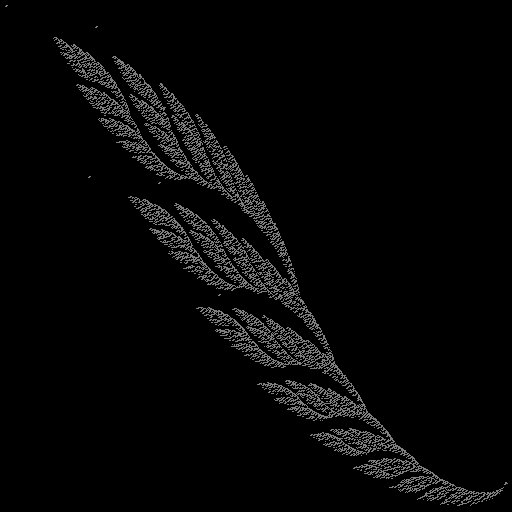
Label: snail